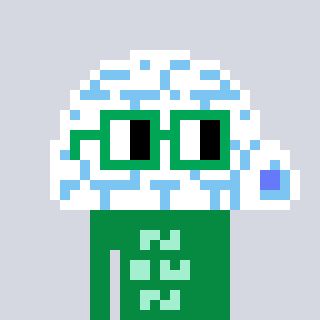
a pixel art character with square green glasses, a igloo-shaped head and a green-colored body on a cool background